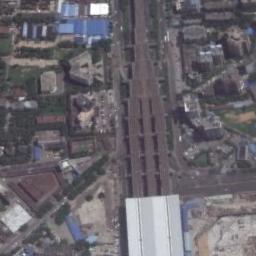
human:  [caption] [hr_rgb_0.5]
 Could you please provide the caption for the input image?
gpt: The modern railway station has some railways and a white building and the railway station is surrounded by lots of other buildings .

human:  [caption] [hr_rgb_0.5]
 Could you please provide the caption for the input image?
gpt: Many buildings are beside the railway station .

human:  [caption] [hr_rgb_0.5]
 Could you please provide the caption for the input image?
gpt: The railway station is next to some buildings and trees .

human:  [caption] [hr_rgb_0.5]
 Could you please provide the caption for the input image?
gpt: There is a railway station in the crowded city .

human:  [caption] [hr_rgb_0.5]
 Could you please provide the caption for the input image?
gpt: There are some buildings beside the white railway station .